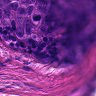
Metastatic tissue present: yes